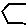
Label: hexagon